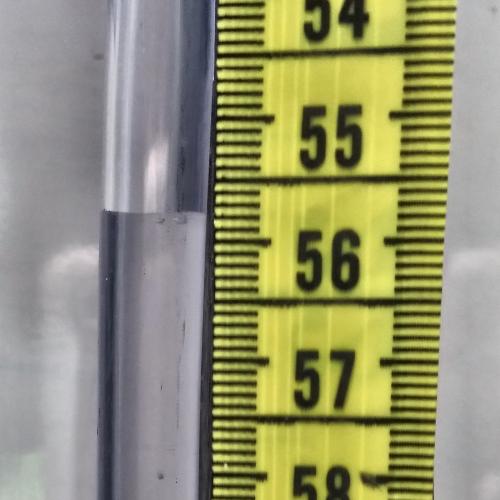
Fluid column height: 55.8 cm